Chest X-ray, PA view. Patient: 47 years old, sex F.
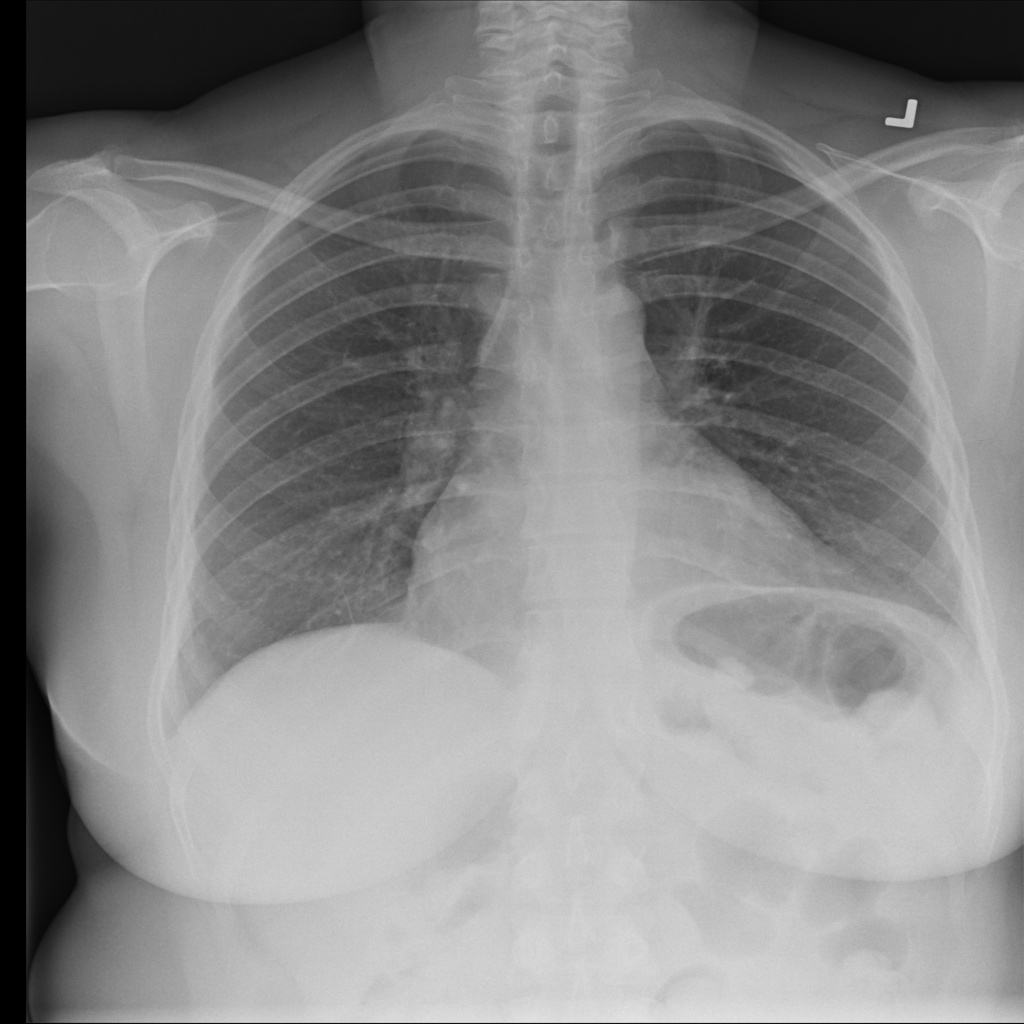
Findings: No Finding